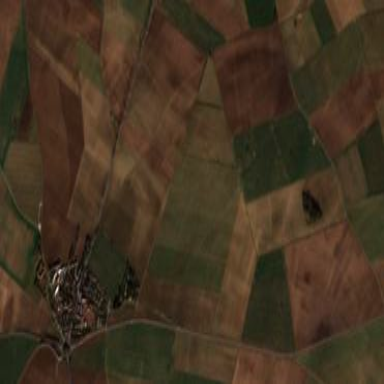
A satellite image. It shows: Farmland with rape crops.